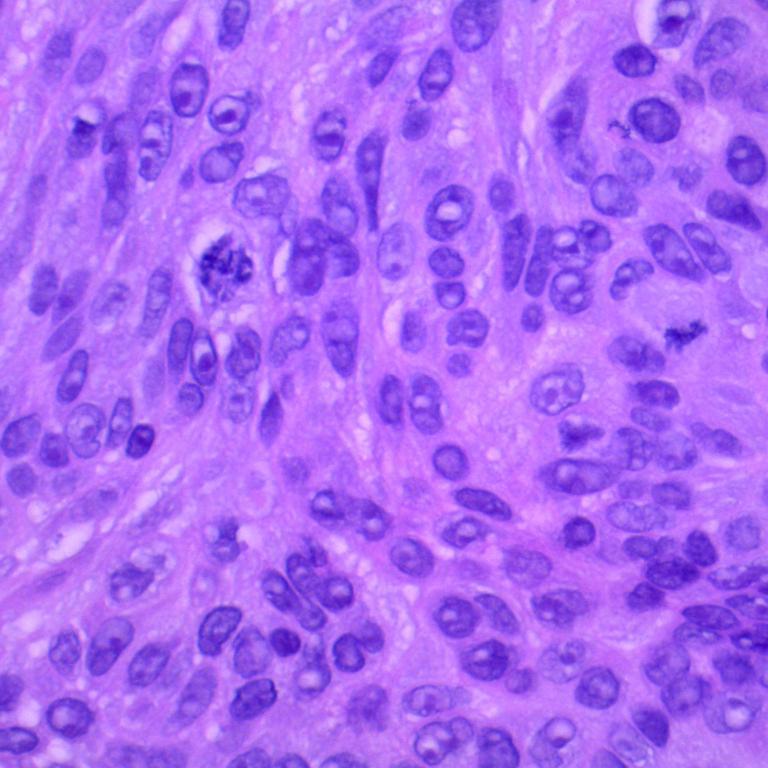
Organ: lung
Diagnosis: squamous carcinomas